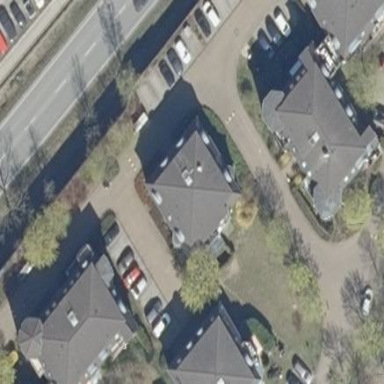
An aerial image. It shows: Residential building with mansard roof.